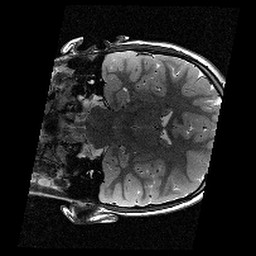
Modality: T2w
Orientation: coronal
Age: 9
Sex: female
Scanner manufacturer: siemens
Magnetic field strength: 3 T
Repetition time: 9.23 s
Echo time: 0.067 s